Question:
I'm new to jQuery and I have this table with dropdown inside a cell, I have zero knowledge how to grab the event of 'change' for each.
What I want is during the event of change selected item of each dropdown I need to to update the corresponding next cell base on the selected value of dropdown. I have tried handling event for each controls using ID's but with this kind of dynamic control I don't have an idea.
I have a little knowledge only but not that much.
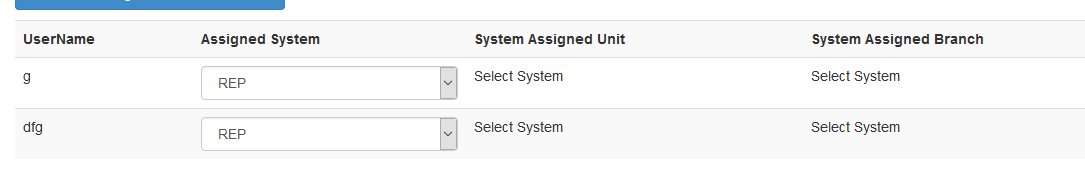
Answer: '''
/* Bind Change Event to Select (First) */
$('select.first').on('change', function() {
/* Set Value to Variable */
var selectedText = $(this).val();
/* Append Variable as Text to Next <td/> */
$(this).parents('td').next().text(selectedText);
}).change(); // Run Change on Init
/* Bind Change Event to Select (Second) */
$('select.second').on('change', function() {
/* Set Value to Variable */
var selectedText = $(this).val();
/* Append Variable as Text to 2nd <td/> */
$(this).parents('td').nextAll().eq(1).text(selectedText);
}).change(); // Run Change on Init
/* Bind Change Event to Select (Target Class) */
$('select.targetClass').on('change', function() {
/* Set Value to Variable */
var selectedText = $(this).val();
/* Append Variable as Text to <td.targetedClass/> */
$(this).parents('td').siblings('.targetedClass').text(selectedText);
}).change(); // Run Change on Init
'''
'''
<script src="https://ajax.googleapis.com/ajax/libs/jquery/2.1.1/jquery.min.js"></script>
<table>
<thead>
<tr>
<td>Select</td>
<td>First</td>
<td>Second</td>
<td>Class</td>
</tr>
</thead>
<tbody>
<tr>
<td>
<select class="first">
<option>Test 1</option>
<option>Test 2</option>
<option>Test 3</option>
<option>Test 4</option>
</select>
</td>
<td></td>
<td></td>
<td class="targetedClass"></td>
</tr>
<tr>
<td>
<select class="second">
<option>Test 1</option>
<option>Test 2</option>
<option>Test 3</option>
<option>Test 4</option>
</select>
</td>
<td></td>
<td></td>
<td class="targetedClass"></td>
</tr>
<tr>
<td>
<select class="first">
<option>Test 1</option>
<option>Test 2</option>
<option>Test 3</option>
<option>Test 4</option>
</select>
</td>
<td></td>
<td></td>
<td class="targetedClass"></td>
</tr>
<tr>
<td>
<select class="second">
<option>Test 1</option>
<option>Test 2</option>
<option>Test 3</option>
<option>Test 4</option>
</select>
</td>
<td></td>
<td></td>
<td class="targetedClass"></td>
</tr>
<tr>
<td>
<select class="targetClass">
<option>Test 1</option>
<option>Test 2</option>
<option>Test 3</option>
<option>Test 4</option>
</select>
</td>
<td></td>
<td></td>
<td class="targetedClass"></td>
</tr>
</tbody>
</table>
'''